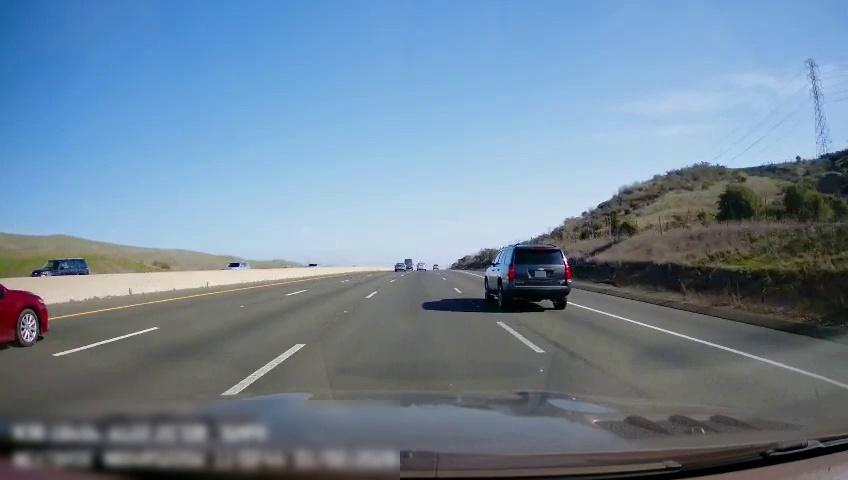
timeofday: Day
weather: Sunny
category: Drivable Space
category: Vehicles | Car
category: Vehicles | SUV
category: Vehicles | Car
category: Vehicles | Van
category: Vehicles | Car
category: Vehicles | SUV
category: Vehicles | Car
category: Vehicles | Car
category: Lanes | Alternate Lane
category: Lanes | Alternate Lane
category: Lanes | Alternate Lane
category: Lanes | Current Lane
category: Lanes | Alternate Lane